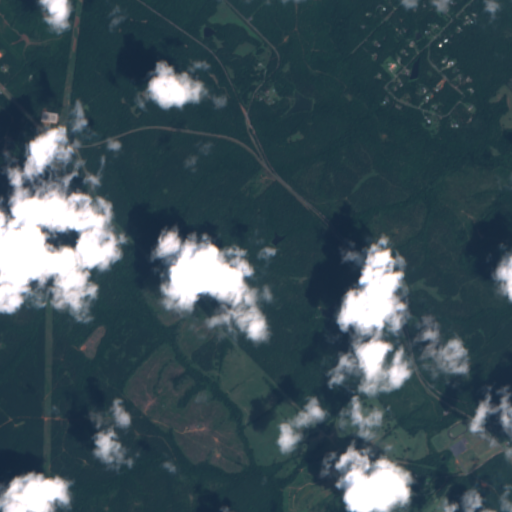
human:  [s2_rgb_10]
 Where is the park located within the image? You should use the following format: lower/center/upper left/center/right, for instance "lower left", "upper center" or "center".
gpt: The park is located in the lower right of the image.
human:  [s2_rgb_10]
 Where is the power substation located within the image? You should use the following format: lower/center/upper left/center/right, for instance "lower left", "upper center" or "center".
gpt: The power substation is located in the upper left of the image.
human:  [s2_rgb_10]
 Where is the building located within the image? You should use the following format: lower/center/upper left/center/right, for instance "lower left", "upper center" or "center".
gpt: The building is located in the lower right of the image.
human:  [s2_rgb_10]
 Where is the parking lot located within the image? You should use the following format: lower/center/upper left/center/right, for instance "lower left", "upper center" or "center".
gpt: There is no parking lot in the image.